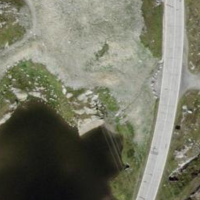
EUNIS habitat code: 31
Species observed at this site:
Arnica montana
Campanula barbata
Geum montanum